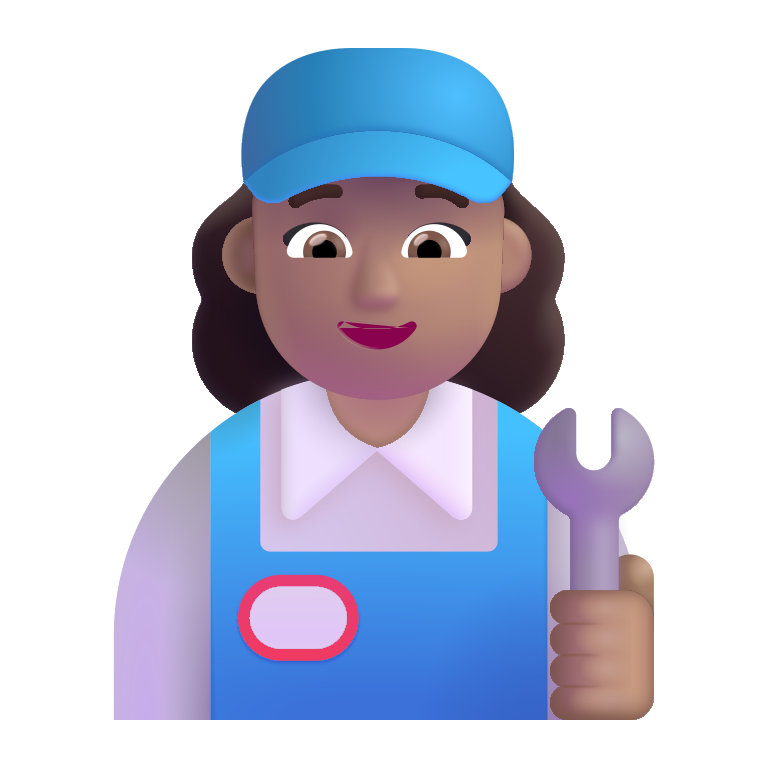
woman mechanic color